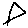
Label: triangle